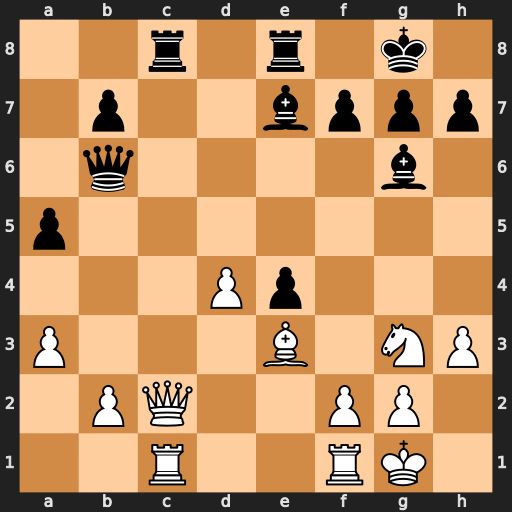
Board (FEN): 2r1r1k1/1p2bppp/1q4b1/p7/3Pp3/P3B1NP/1PQ2PP1/2R2RK1
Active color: w
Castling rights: -
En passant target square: -
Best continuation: Qxc8 Rxc8 Rxc8+